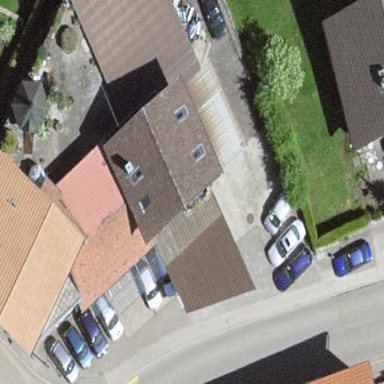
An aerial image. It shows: View of roof of building.